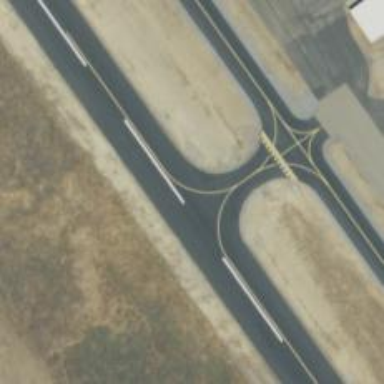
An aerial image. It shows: Image of taxiway at airport.